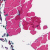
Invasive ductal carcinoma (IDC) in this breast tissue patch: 0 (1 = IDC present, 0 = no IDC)